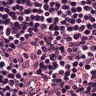
Metastatic tissue present: no